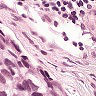
Metastatic tissue present: yes